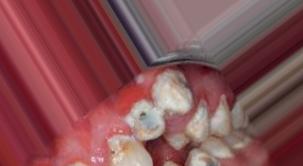
Condition: Caries